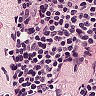
Metastatic tissue present: no